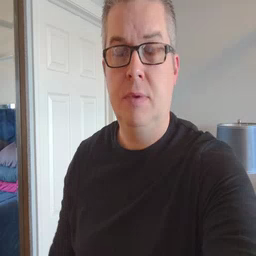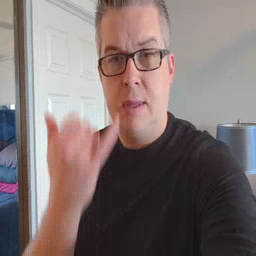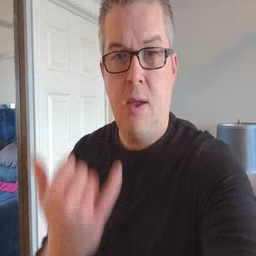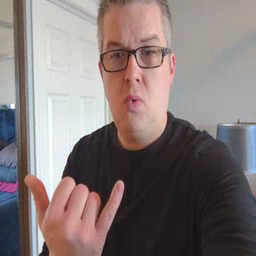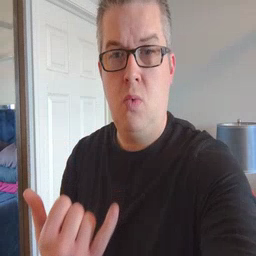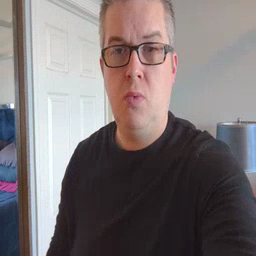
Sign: now